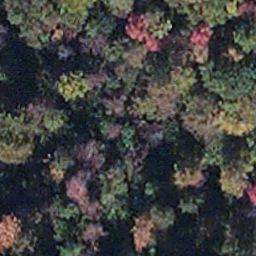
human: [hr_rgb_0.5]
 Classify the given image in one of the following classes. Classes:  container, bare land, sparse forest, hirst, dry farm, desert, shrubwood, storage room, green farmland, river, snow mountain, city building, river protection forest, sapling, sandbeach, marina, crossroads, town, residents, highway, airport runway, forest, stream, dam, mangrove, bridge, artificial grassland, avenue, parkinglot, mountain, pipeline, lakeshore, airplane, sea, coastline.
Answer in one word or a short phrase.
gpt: mangrove